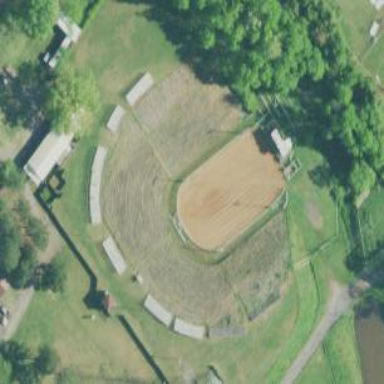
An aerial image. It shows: Equestrian pitch for leisure land use.